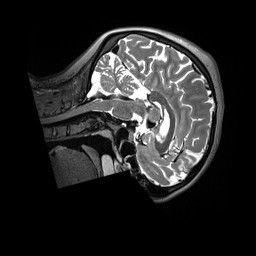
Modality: T2w
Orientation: sagittal
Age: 23
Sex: female
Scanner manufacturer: siemens
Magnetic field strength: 3 T
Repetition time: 3.2 s
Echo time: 0.408 s